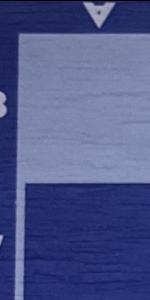
Label: Empty